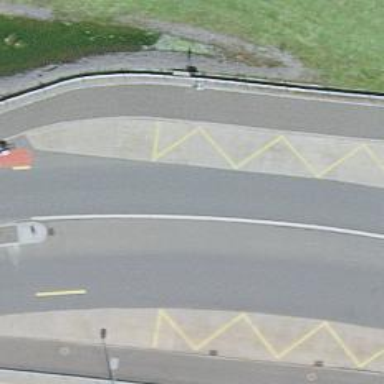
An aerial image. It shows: Bus stop with designated public transport stop position.